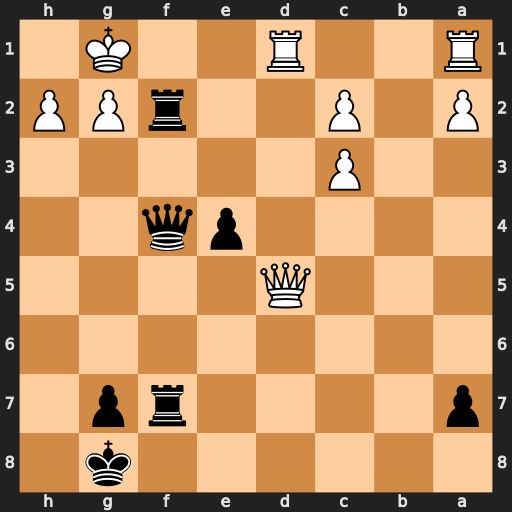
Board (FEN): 6k1/p4rp1/8/3Q4/4pq2/2P5/P1P2rPP/R2R2K1
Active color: b
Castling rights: -
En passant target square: -
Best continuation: Qg4 Qxf7+ Rxf7